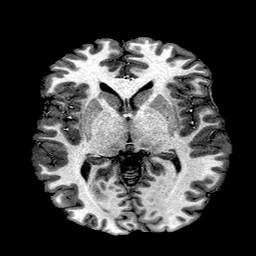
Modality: T1w
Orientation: coronal
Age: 23
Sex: male
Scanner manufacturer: ge
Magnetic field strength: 3 T
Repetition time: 7.66 s
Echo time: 0.003476 s